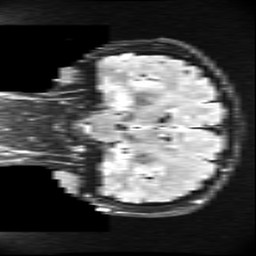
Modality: FLAIR
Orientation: coronal
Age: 32
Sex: male
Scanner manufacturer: ge
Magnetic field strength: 3 T
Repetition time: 11 s
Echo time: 0.1497 s